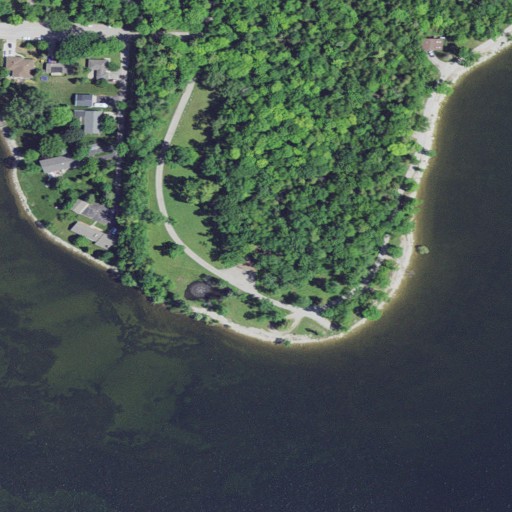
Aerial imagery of cape in Michigan named Poplar Point containing open water, low intensity development, woody wetlands, open development, barren land, medium intensity development, and high intensity development